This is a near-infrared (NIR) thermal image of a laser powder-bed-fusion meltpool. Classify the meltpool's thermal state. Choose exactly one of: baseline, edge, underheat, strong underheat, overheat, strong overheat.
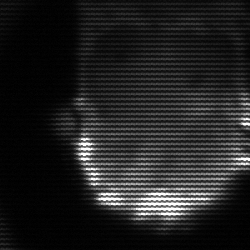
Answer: baseline